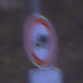
Verkehrszeichen: VerbotFuerKraftfahrzeugeUeberDreiKommaFuenfTonnen
Zusatzzeichen unten: ZeitangabenMitBeschraenkungAufWochentage8
Umgebung: Outdoor, Suburban
Tageszeit: Night
Wetter: PartlyCloudy
Licht: Artificial
Jahreszeit: NotSpecified
Kontrast: LowContrast